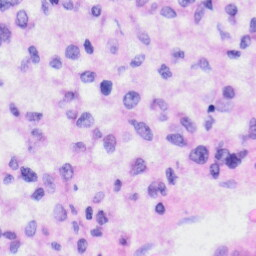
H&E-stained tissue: Liver